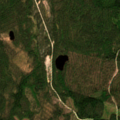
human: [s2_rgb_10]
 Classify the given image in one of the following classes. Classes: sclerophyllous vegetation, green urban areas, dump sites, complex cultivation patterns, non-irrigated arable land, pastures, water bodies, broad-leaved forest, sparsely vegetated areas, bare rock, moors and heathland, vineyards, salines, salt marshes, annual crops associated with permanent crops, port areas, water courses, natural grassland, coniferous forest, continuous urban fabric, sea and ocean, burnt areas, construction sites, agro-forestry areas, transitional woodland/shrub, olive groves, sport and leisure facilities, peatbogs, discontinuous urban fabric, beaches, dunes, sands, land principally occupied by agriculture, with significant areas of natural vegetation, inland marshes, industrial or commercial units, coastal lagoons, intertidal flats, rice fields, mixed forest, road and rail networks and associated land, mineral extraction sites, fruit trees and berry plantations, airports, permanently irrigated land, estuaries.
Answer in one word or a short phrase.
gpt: coniferous forest, mixed forest, transitional woodland/shrub